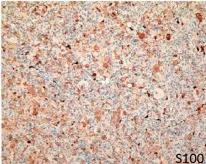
The hematoxylin-eosin (H&E) and immunohistochemical pictures of the tumor. (E) Immunohistochemical staining for S100.
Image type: pathology (immunostaining)